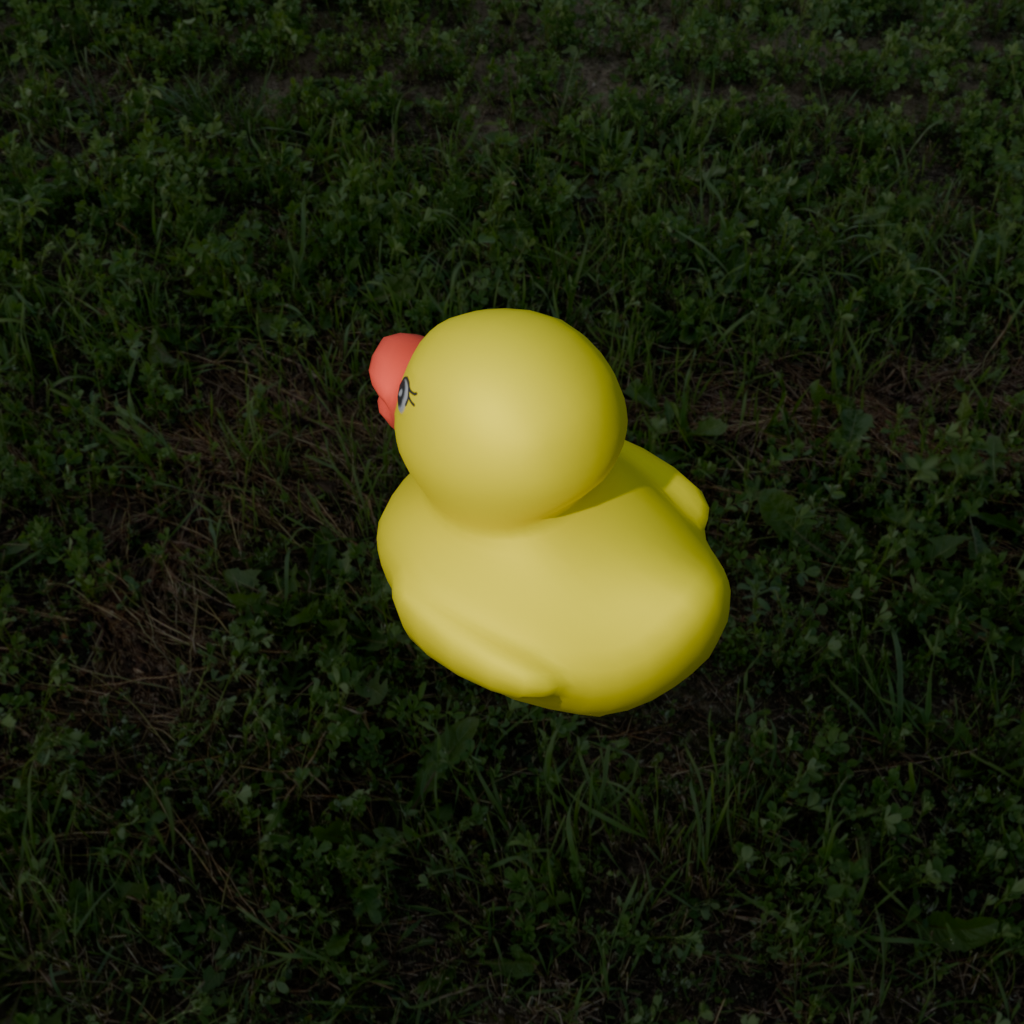
an image of a yellow rubber duck seen from <back_left_top> in a green field under a cloudy sky at sunset.